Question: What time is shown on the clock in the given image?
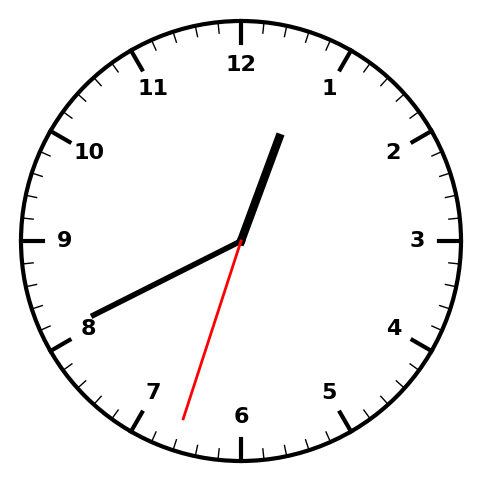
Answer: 12:40:33